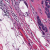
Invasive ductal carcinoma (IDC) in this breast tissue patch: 0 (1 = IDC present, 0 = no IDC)